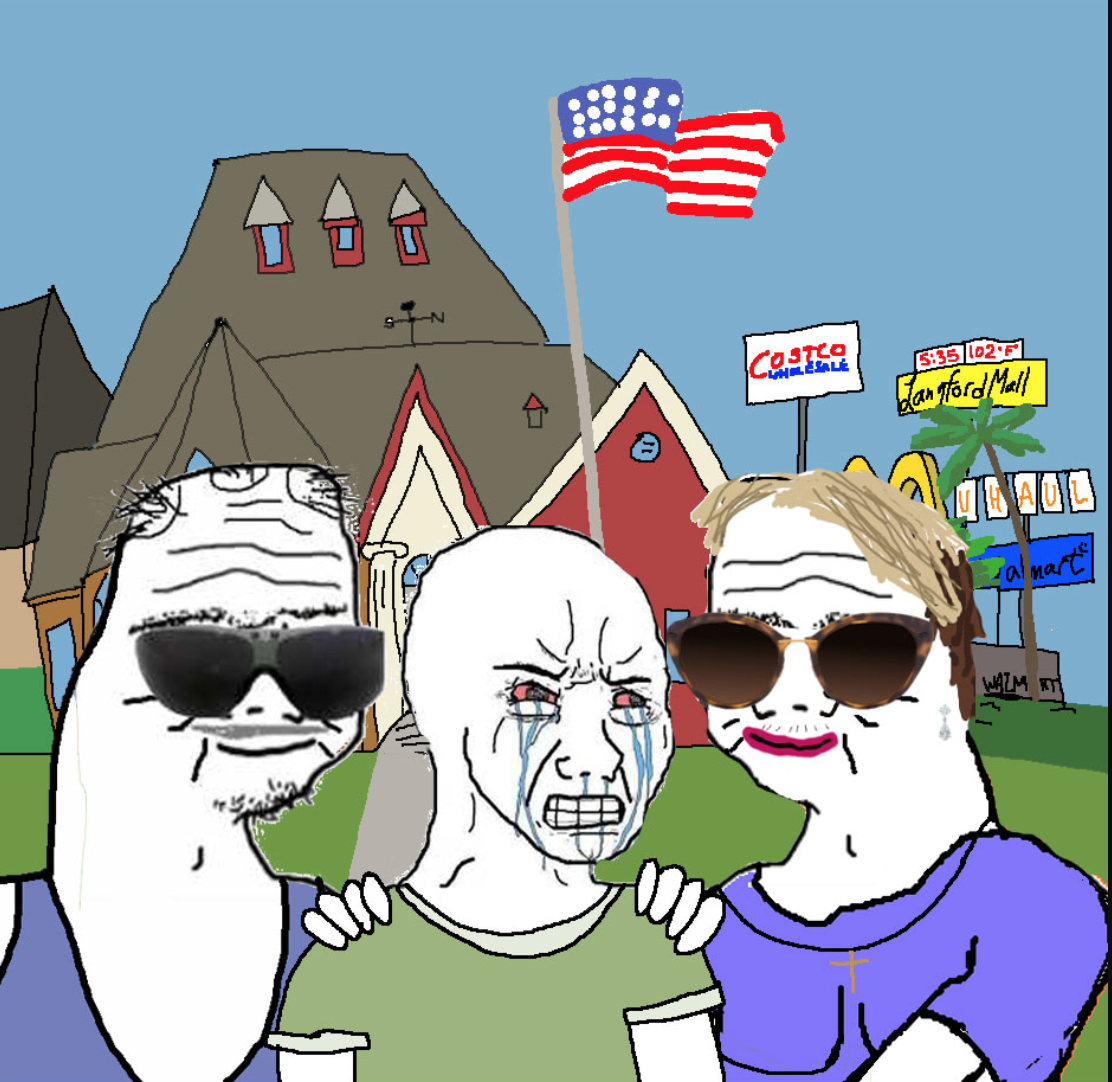
Label: 5_Wojak_with_Background